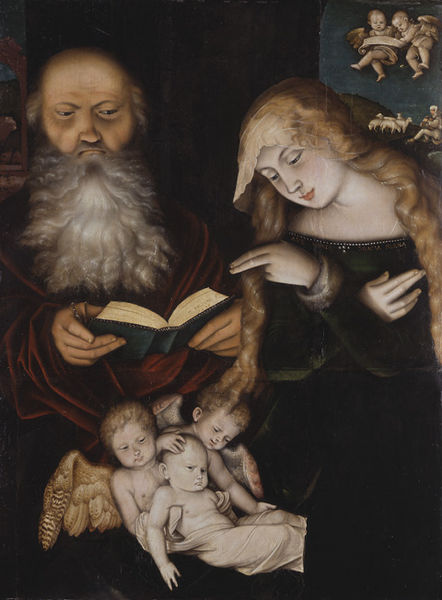
Titel: Geburt Christi
Künstler: Hans Baldung
Standort: Karlsruhe
Institution: Staatliche Kunsthalle Karlsruhe
Schlagwörter: blau, blätter, dunkel, feder, flügel, gemälde, gott, hand, haut, himmel, kopf, mann, nackt, schatten, umhang, weiß, grün, menschen, ausschnitt, braun, fenster, finger, frau, geste, grau, haar, hell, hintergrund, kleid, licht, mund, nase, raum, schwarz, stützen, säule, zimmer, blick, rot, schleier, tier, tiere, tuch, malerei, alt, bart, blond, wand, arme, augen, band, barock, bibel, falten, federn, gesicht, inkarnat, lang, pelz, samt, tod, tot, tragen, vollbart, hände, innenraum, portrait, porträt, spiegel, vorhang, öl, natur, kirche, gewand, gold, haare, mantel, drei, eltern, familie, kind, klassizismus, mutter, paar, vater, locken, perlen, renaissance, rosa, schwarzer hintergrund, kinder, engel, putte, putto, düster, alter mann, kette, herde, baby, ausdruck, ölgemälde, kopftuch, ernst, schmal, streng, glatze, grimmig, lesen, faltenwurf, junge frau, zeigen, hoch, geschwister, schaf, krank, buch, religion, babys, jungfrau, raub, gebet, portraits, altar, streicheln, buhc, art, gestus, seiten, pfarrer, stirnglatze, christus, jesus, jesus christus, christlich, hostie, priester, segen, segnen, segnung, schwingen, stall, malerie, heiliger, heilige, deuten, putten, schutzengel, taufe, maria, aufgeschlagen, madonna, rosenkranz, niedlich, schafe, hirte, hirten, schäfer, putti, petrus, prophet, sohn, vorlesen, gekreuzt, altarbild, purpur, josef, joseph, schutz, grimming, banderole, gutmütig, geburt, krippe, säugling, fromm, kleinkinder, weihnachten, glaze, lektüre, geborgenheit, heilige familie, jesuskind, spruchband, lieb, lieblich, zeigegestus, apostel, hirt, rauschebart, evangelist, from, windel, muttergottes, biblische szene, christuskind, simon, hare, schafhirte, christkind, dorne, inkanat, bildrand, händ, hans baldung grien, traße, finder, umblättern, drillinge, mari, presentation, kritischer blick, l, geangbuch alter mann, blondengel, flühel, pietät, hoseph, corpus christi, mauia, liedblatt, blbuch, sege e, josel, gebut, gewand samt, terengel, josej, blonde frau, heiliige #familie, cherubims, cerubims